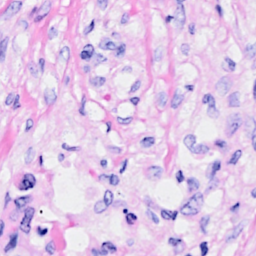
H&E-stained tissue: Breast